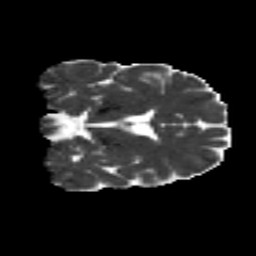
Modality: MD
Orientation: coronal
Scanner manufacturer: siemens
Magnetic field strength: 3 T
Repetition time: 8.1 s
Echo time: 0.082 s